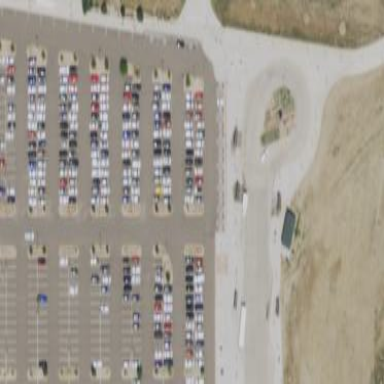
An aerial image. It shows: Parking area with surface parking facilities and park and ride service available.